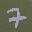
Label: 7